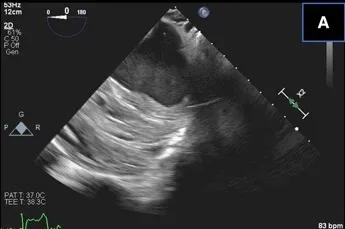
(A) A large 9.6 cm dissection of the aortic arch and proximal descending aorta with thrombosis of the false lumen as visualized on transoesophageal echocardiography.
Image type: radiology (ultrasound)